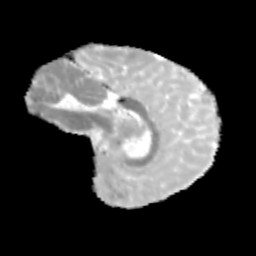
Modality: MD
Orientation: sagittal
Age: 12
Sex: male
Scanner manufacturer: siemens
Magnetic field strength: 3 T
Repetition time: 3.8 s
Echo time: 0.07 s